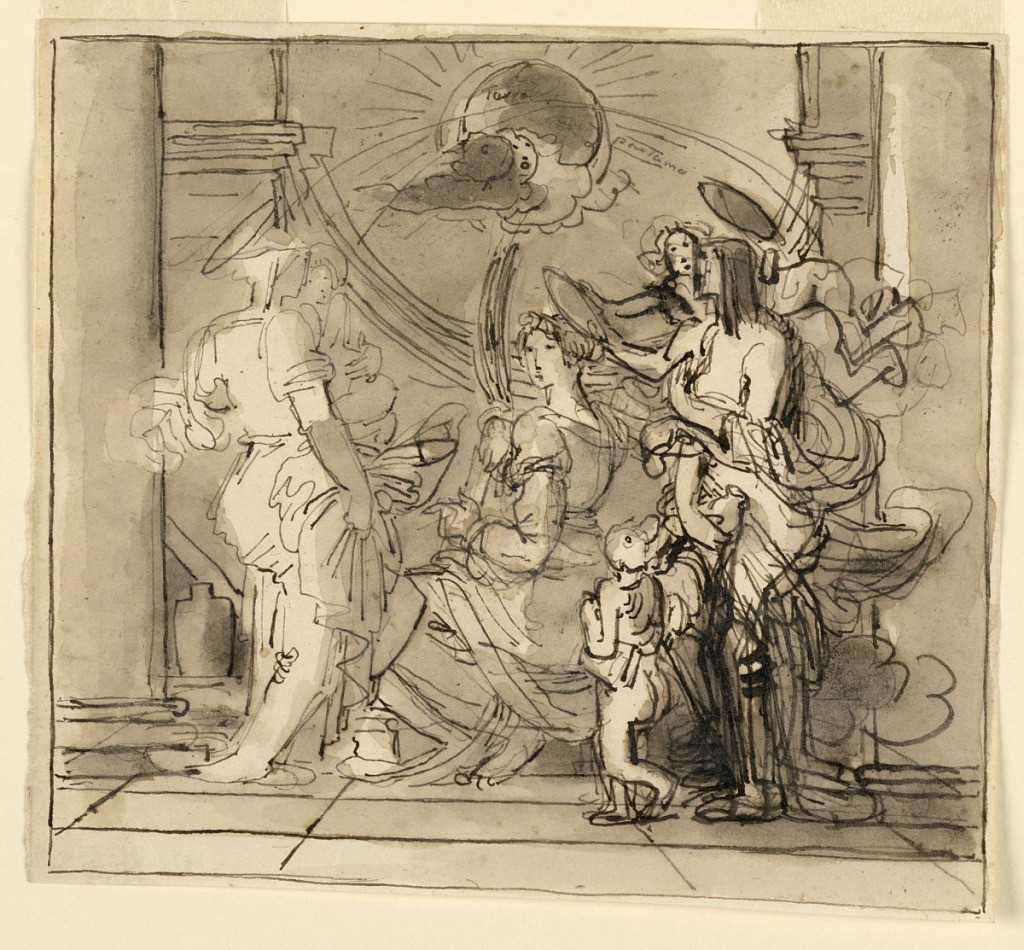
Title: The Annunciation (?)
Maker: Fortunato Duranti, Italian, 1787 - 1863
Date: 1820–1850
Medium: Pen and ink, brush and sepia wash on paper
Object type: Drawing
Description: Annunciation scene with Mary, Gabriel, and minor angels or other figures.